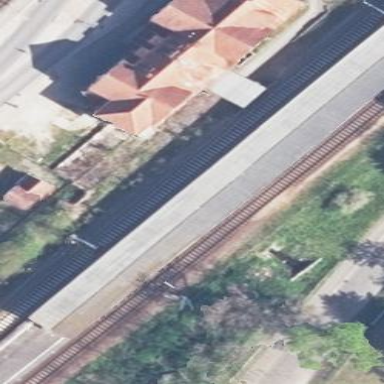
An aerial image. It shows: Train station building serving as public transport station.